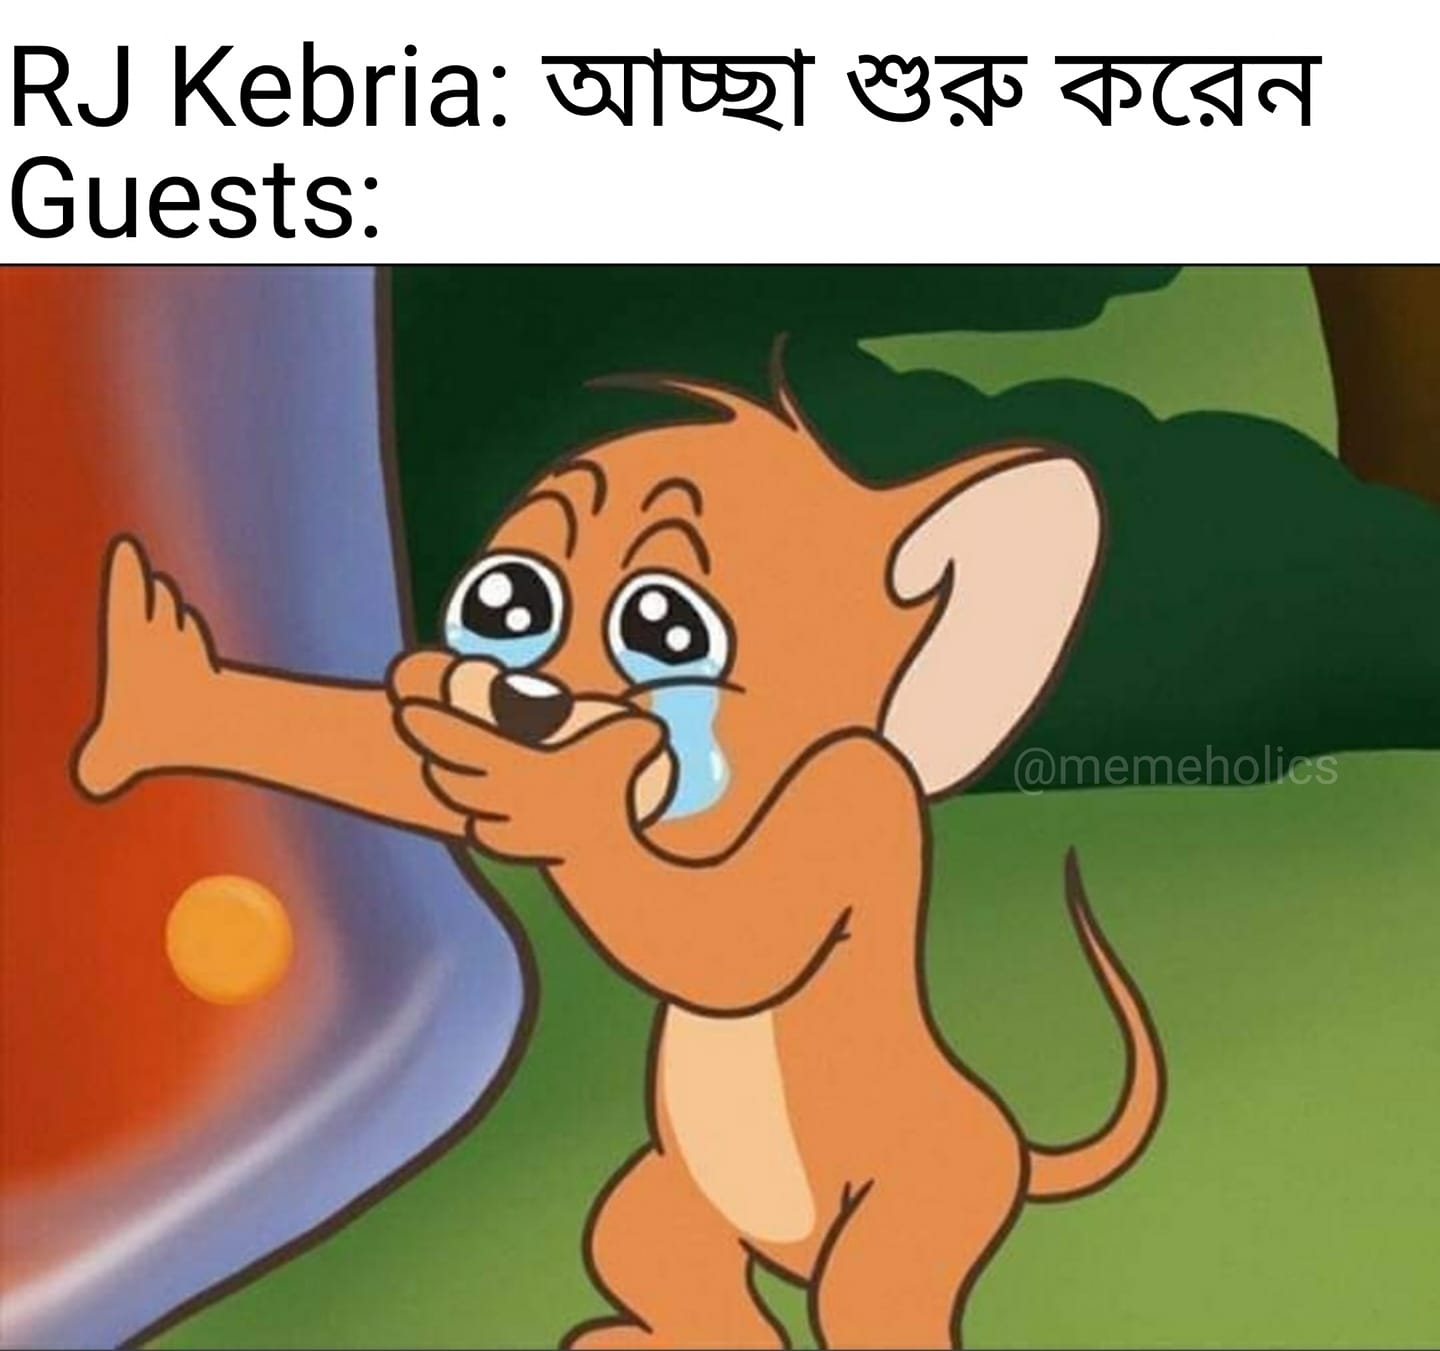
Caption: RJ Kebria:  আচ্ছা শুরু করেন      Guests :
Label: non-hate